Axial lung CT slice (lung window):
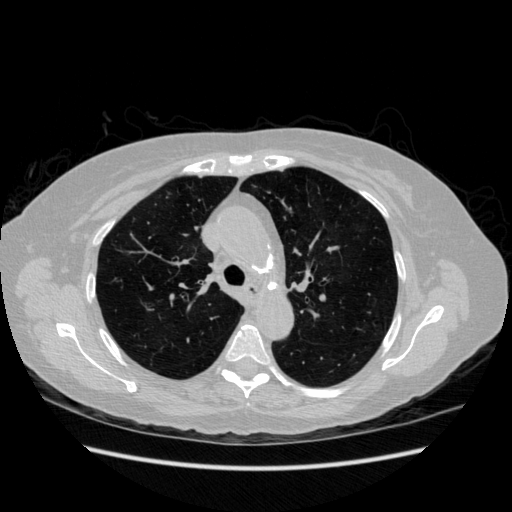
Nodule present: no